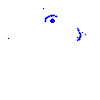
Particle: pion